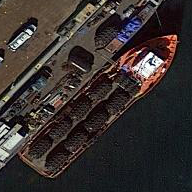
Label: civil